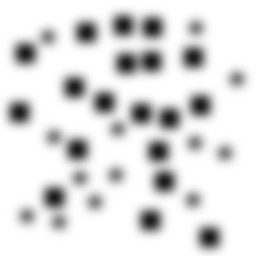
Squares: 19
Triangles: 0
Stars: 13
Total shapes: 32